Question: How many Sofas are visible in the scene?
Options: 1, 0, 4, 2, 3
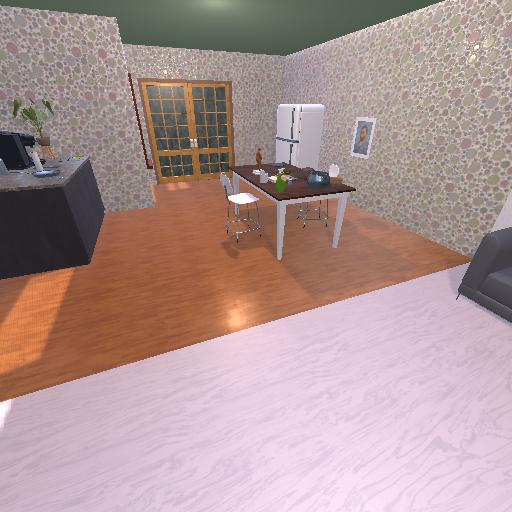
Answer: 1